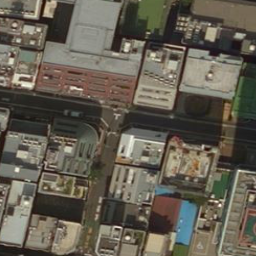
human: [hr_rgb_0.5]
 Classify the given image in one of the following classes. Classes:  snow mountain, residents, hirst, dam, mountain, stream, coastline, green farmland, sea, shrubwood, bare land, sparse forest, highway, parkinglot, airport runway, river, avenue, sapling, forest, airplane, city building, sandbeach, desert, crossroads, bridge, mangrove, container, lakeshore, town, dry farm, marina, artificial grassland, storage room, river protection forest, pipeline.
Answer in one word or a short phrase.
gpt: city building